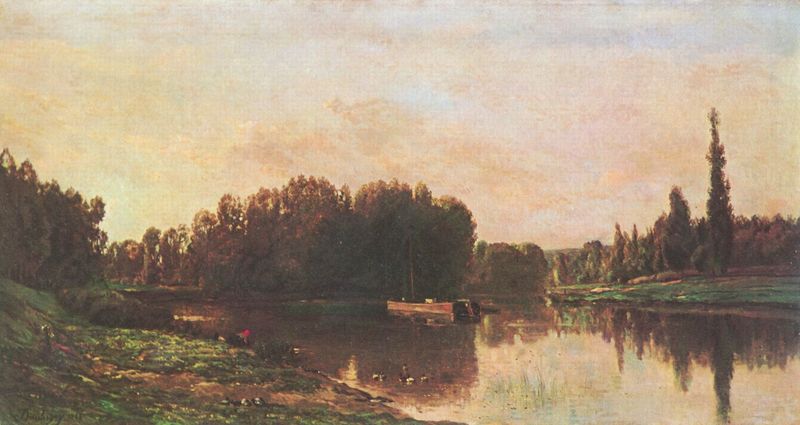
Titel: Zusammenfluss der Seine und Oise
Künstler: Charles François Daubigny
Standort: Budapest
Institution: Szépmüvészeti Múzeum
Schlagwörter: baum, blau, blätter, dunkel, gemälde, himmel, laub, schatten, wasser, wolken, bäume, fluss, grün, impressionismus, landschaft, menschen, ocker, see, teich, ufer, abend, blume, blumen, braun, frankreich, grau, hell, licht, schwarz, weiss, gras, park, rot, wiese, wolke, beige, malerei, mensch, öl, dämmerung, erde, gräser, halme, horizont, natur, pappel, schilf, sonnenaufgang, spiegelung, vögel, weite, büsche, gewässer, pastos, sonne, wasserspiegelung, boden, insel, gold, realismus, pflanzen, rosa, wald, boot, kahn, zypressen, hellblau, schiff, naturalismus, spiegelbild, mast, hang, lila, sonnenuntergang, violett, landschaftsmalerei, herbst, enten, anleger, stille, böschung, mündung, romantik, querformat, steg, duktus, green, reflexe, melancholisch, abendrot, baumkrone, abendstimmung, impression, pink, courbet, bedeckt, wasserpflanzen, zypresse, lichtung, laubbaum, tanne, wasservögel, romantisch, sky, geäst, brauntöne, boat, water, trees, seerosen, spiegelungen, plein air, grass, river, abenddämmerung, gewölk, seelandschaft, flussgabelung, delta, auwald, kronen, rottöne, barke, stimmungsvoll, gräßer, seevögel, böschun, flußarm, flußarme, ufder, past, au, 19. jahrhundert, zyprese, ducks, dämmrung, wolken#liocht, old time, signitur, reflactions